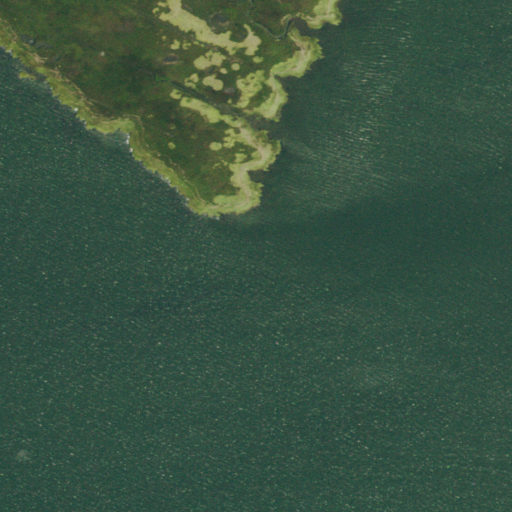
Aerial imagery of cape in New Jersey named Rose Point containing open water, herbaceous wetlands, and grassland